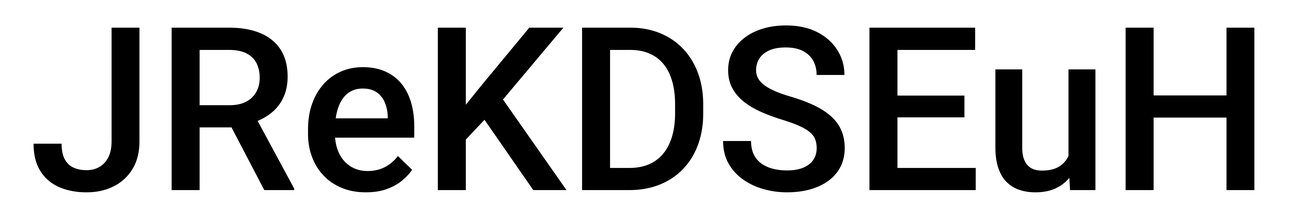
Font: Roboto_Medium